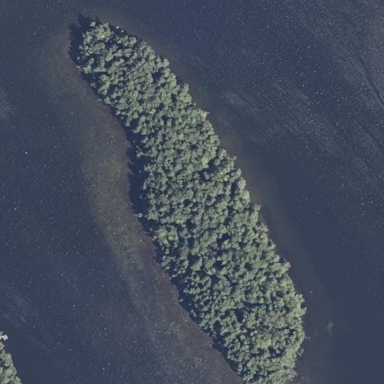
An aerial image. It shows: Image showing island.